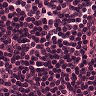
Metastatic tissue present: no